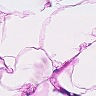
Metastatic tissue present: no